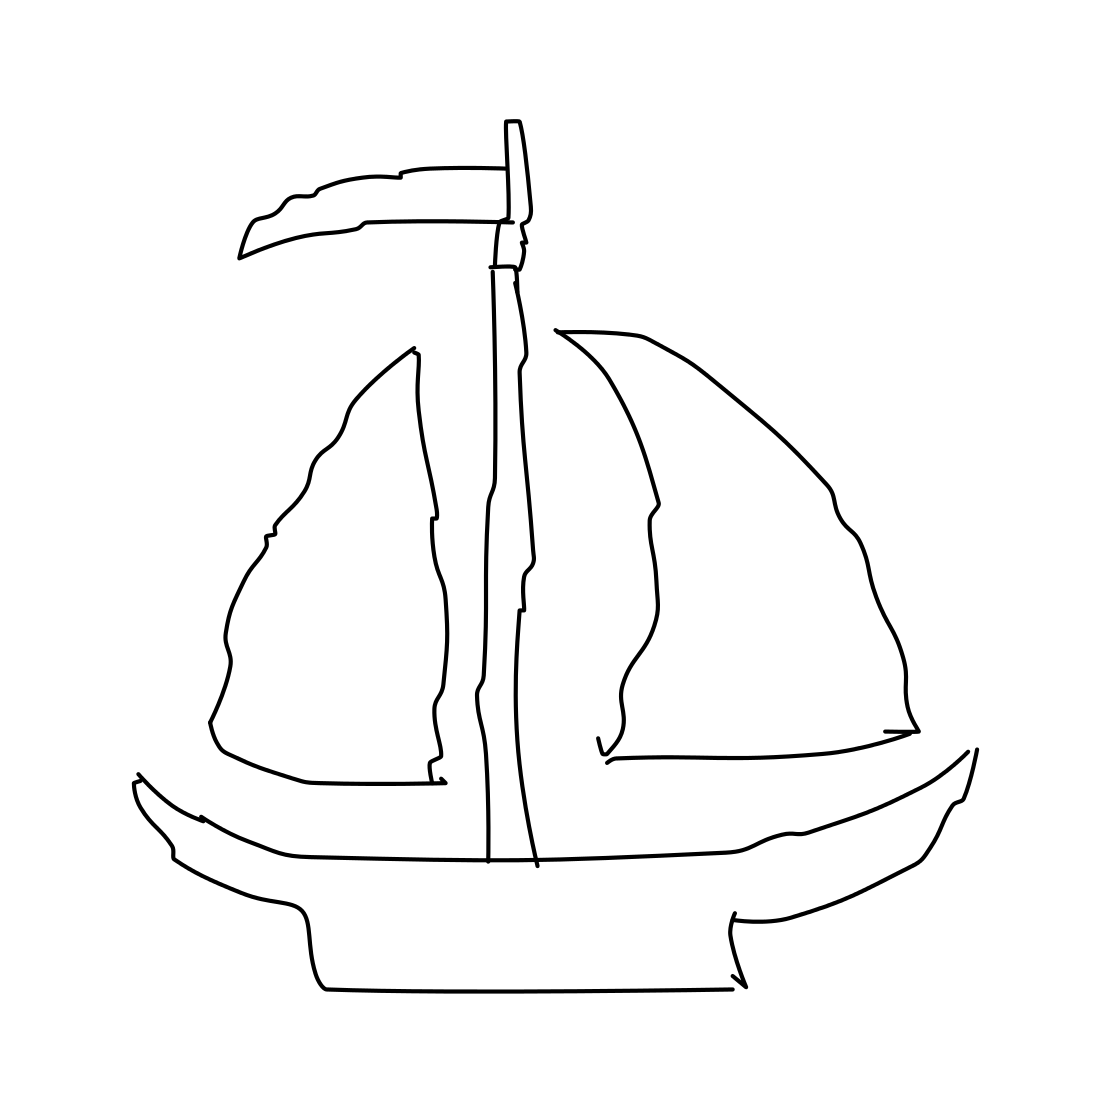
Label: sailboat